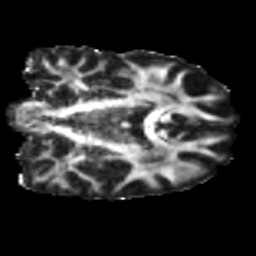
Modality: FA
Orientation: coronal
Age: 46
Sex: male
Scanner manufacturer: siemens
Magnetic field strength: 3 T
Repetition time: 5 s
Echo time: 0.092 s